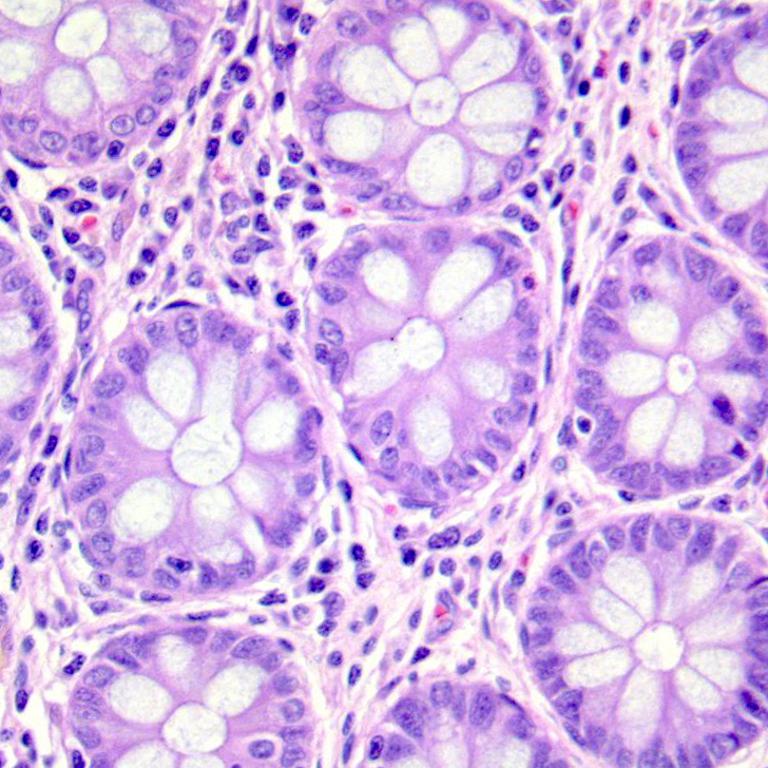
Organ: colon
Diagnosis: benign